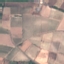
Label: PermanentCrop